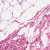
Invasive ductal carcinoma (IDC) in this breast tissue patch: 0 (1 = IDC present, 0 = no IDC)